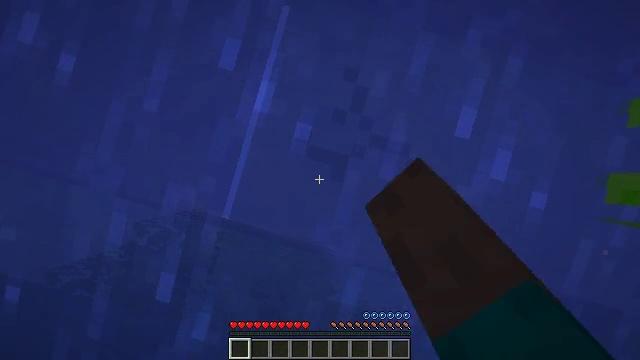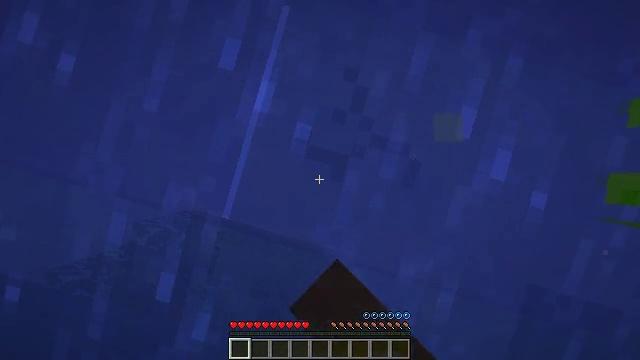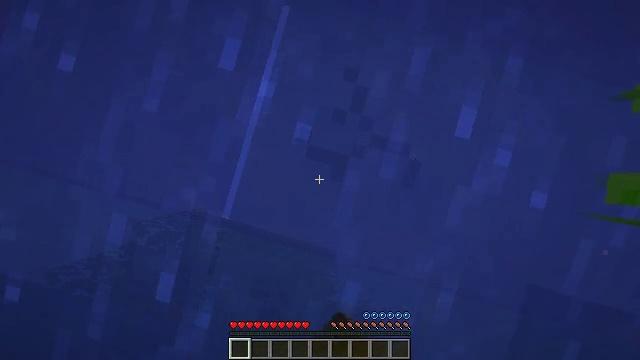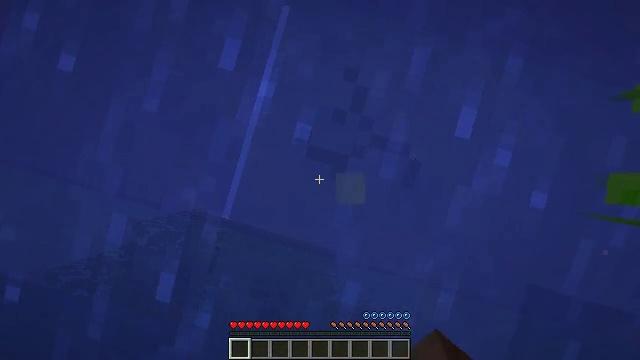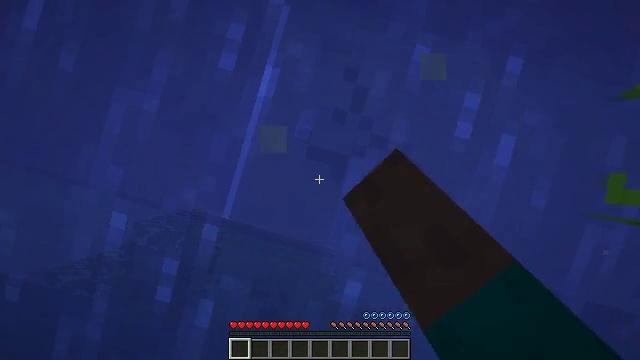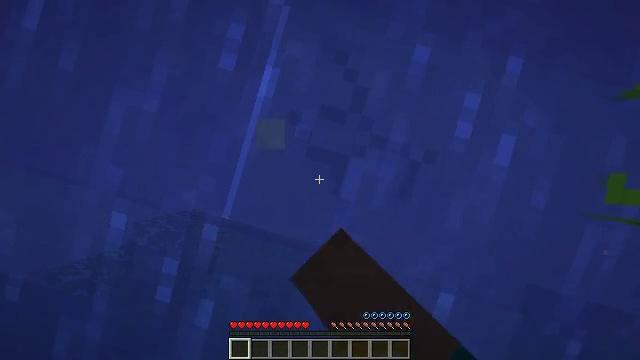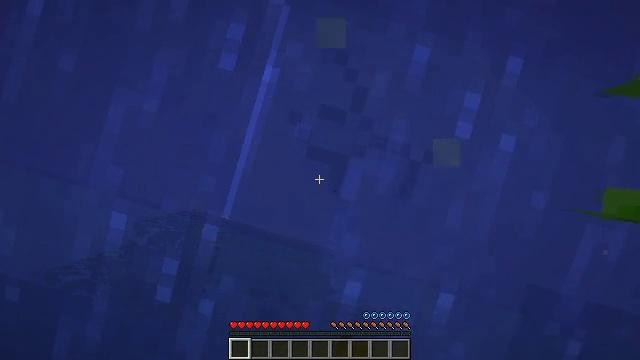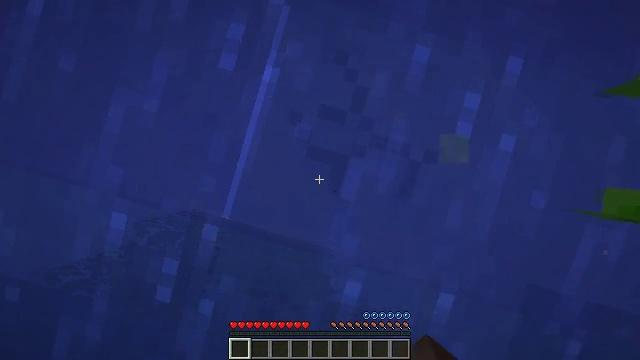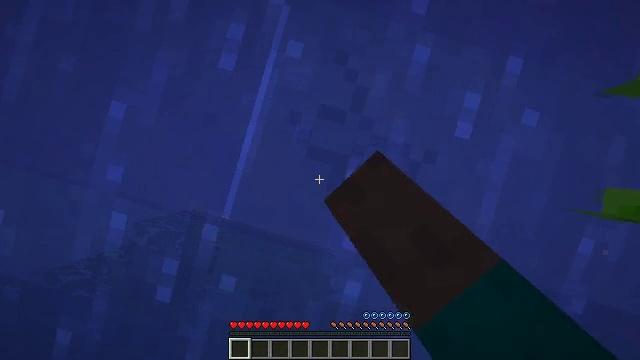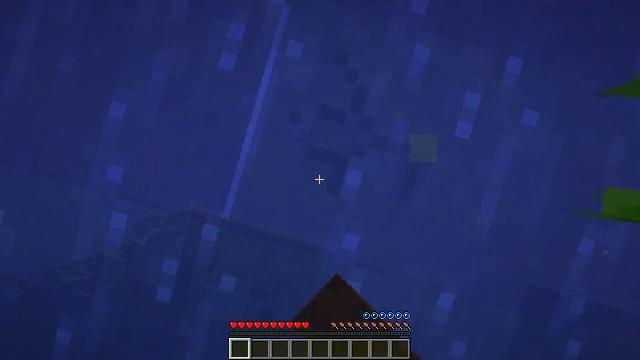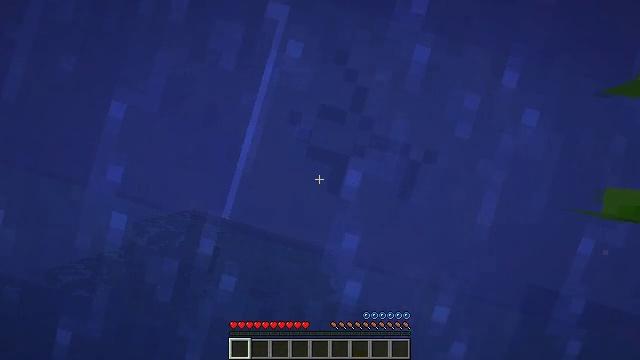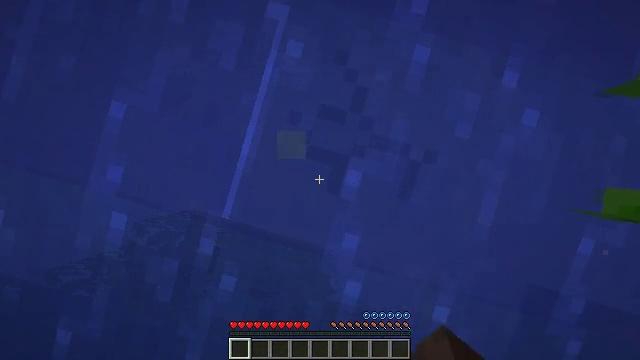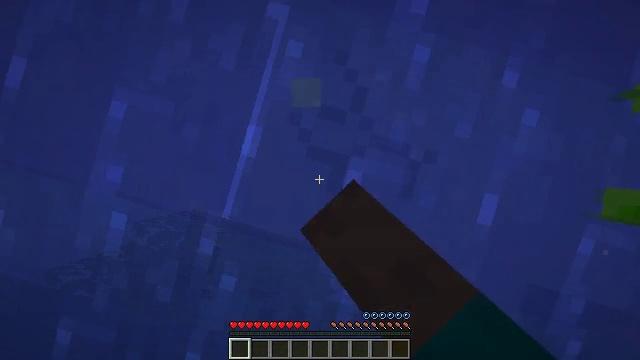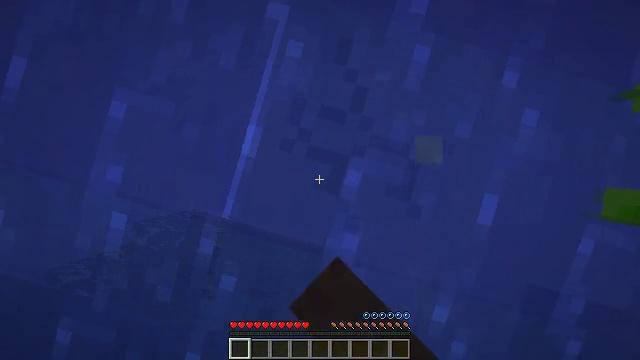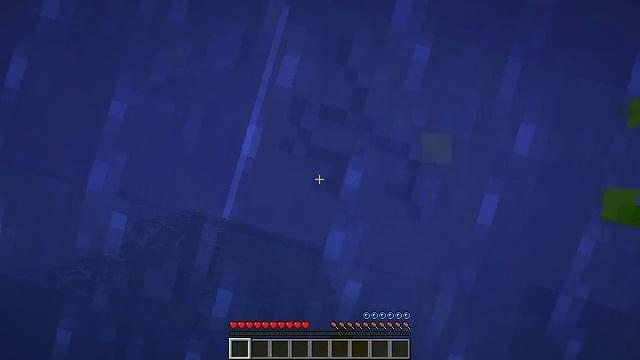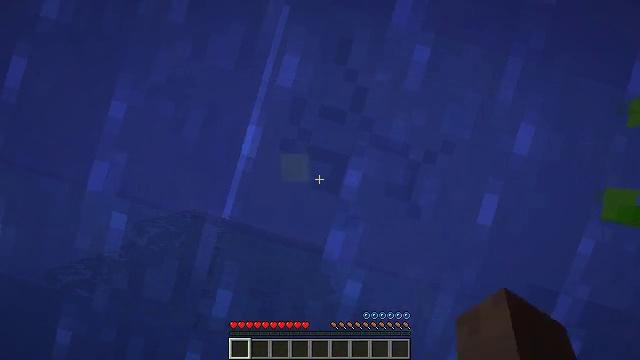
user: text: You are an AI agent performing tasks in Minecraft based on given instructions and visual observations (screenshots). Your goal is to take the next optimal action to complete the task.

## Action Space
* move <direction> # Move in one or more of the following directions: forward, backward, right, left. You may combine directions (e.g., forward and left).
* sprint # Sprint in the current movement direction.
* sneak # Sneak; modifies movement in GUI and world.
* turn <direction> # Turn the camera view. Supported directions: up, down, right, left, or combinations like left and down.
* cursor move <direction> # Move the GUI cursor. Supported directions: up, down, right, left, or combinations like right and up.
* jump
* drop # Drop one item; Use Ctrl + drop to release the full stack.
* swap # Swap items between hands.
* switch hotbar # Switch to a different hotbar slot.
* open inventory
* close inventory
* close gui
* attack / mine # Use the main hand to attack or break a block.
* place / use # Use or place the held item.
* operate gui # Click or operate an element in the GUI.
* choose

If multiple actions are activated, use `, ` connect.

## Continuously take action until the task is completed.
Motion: motion action
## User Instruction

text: Mine ice to use in an ice pathway.
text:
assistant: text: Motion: turn up, attack / mine
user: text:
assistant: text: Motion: turn up, attack / mine
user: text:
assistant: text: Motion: turn up, attack / mine
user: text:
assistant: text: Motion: attack / mine
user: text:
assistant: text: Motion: attack / mine
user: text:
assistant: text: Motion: attack / mine
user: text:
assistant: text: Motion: attack / mine
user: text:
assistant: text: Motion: attack / mine
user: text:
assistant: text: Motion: attack / mine
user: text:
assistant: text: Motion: attack / mine
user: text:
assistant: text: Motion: attack / mine
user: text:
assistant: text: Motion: attack / mine
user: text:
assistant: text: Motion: attack / mine
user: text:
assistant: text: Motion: attack / mine
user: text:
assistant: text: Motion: attack / mine
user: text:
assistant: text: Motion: attack / mine
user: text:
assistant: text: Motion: attack / mine
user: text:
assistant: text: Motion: attack / mine
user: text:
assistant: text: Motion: attack / mine
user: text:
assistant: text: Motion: attack / mine
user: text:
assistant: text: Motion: attack / mine
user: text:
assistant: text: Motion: attack / mine
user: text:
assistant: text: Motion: attack / mine
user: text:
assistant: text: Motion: attack / mine
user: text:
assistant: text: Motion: attack / mine
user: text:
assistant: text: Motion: attack / mine
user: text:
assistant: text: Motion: attack / mine
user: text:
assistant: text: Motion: attack / mine
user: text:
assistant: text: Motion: attack / mine
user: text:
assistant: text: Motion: attack / mine